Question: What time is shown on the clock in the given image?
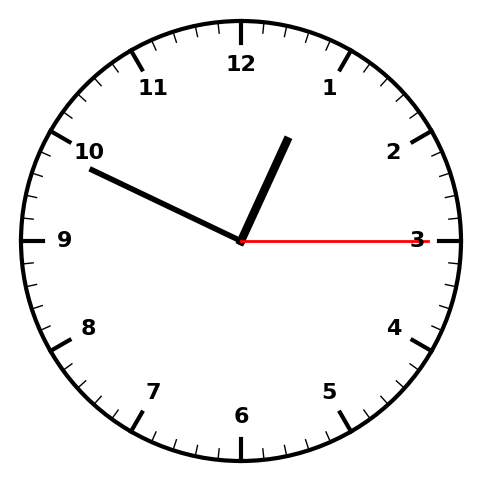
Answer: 12:49:15